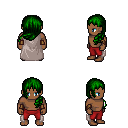
a pixel art fantasy rpg character, male body template, human, dark skin, gray cape, red pants, green left-swept hairstyle, leather bracers, four views (front, back, left, right), 2x2 character sprite sheet, small pixel art, hard edges, no anti-aliasing